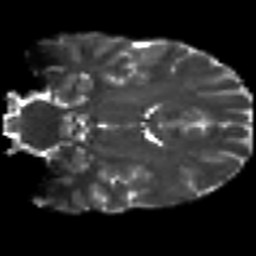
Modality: T2w
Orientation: coronal
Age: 25
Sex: female
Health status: ill
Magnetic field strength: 3 T
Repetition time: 8.4 s
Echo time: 0.0926 s